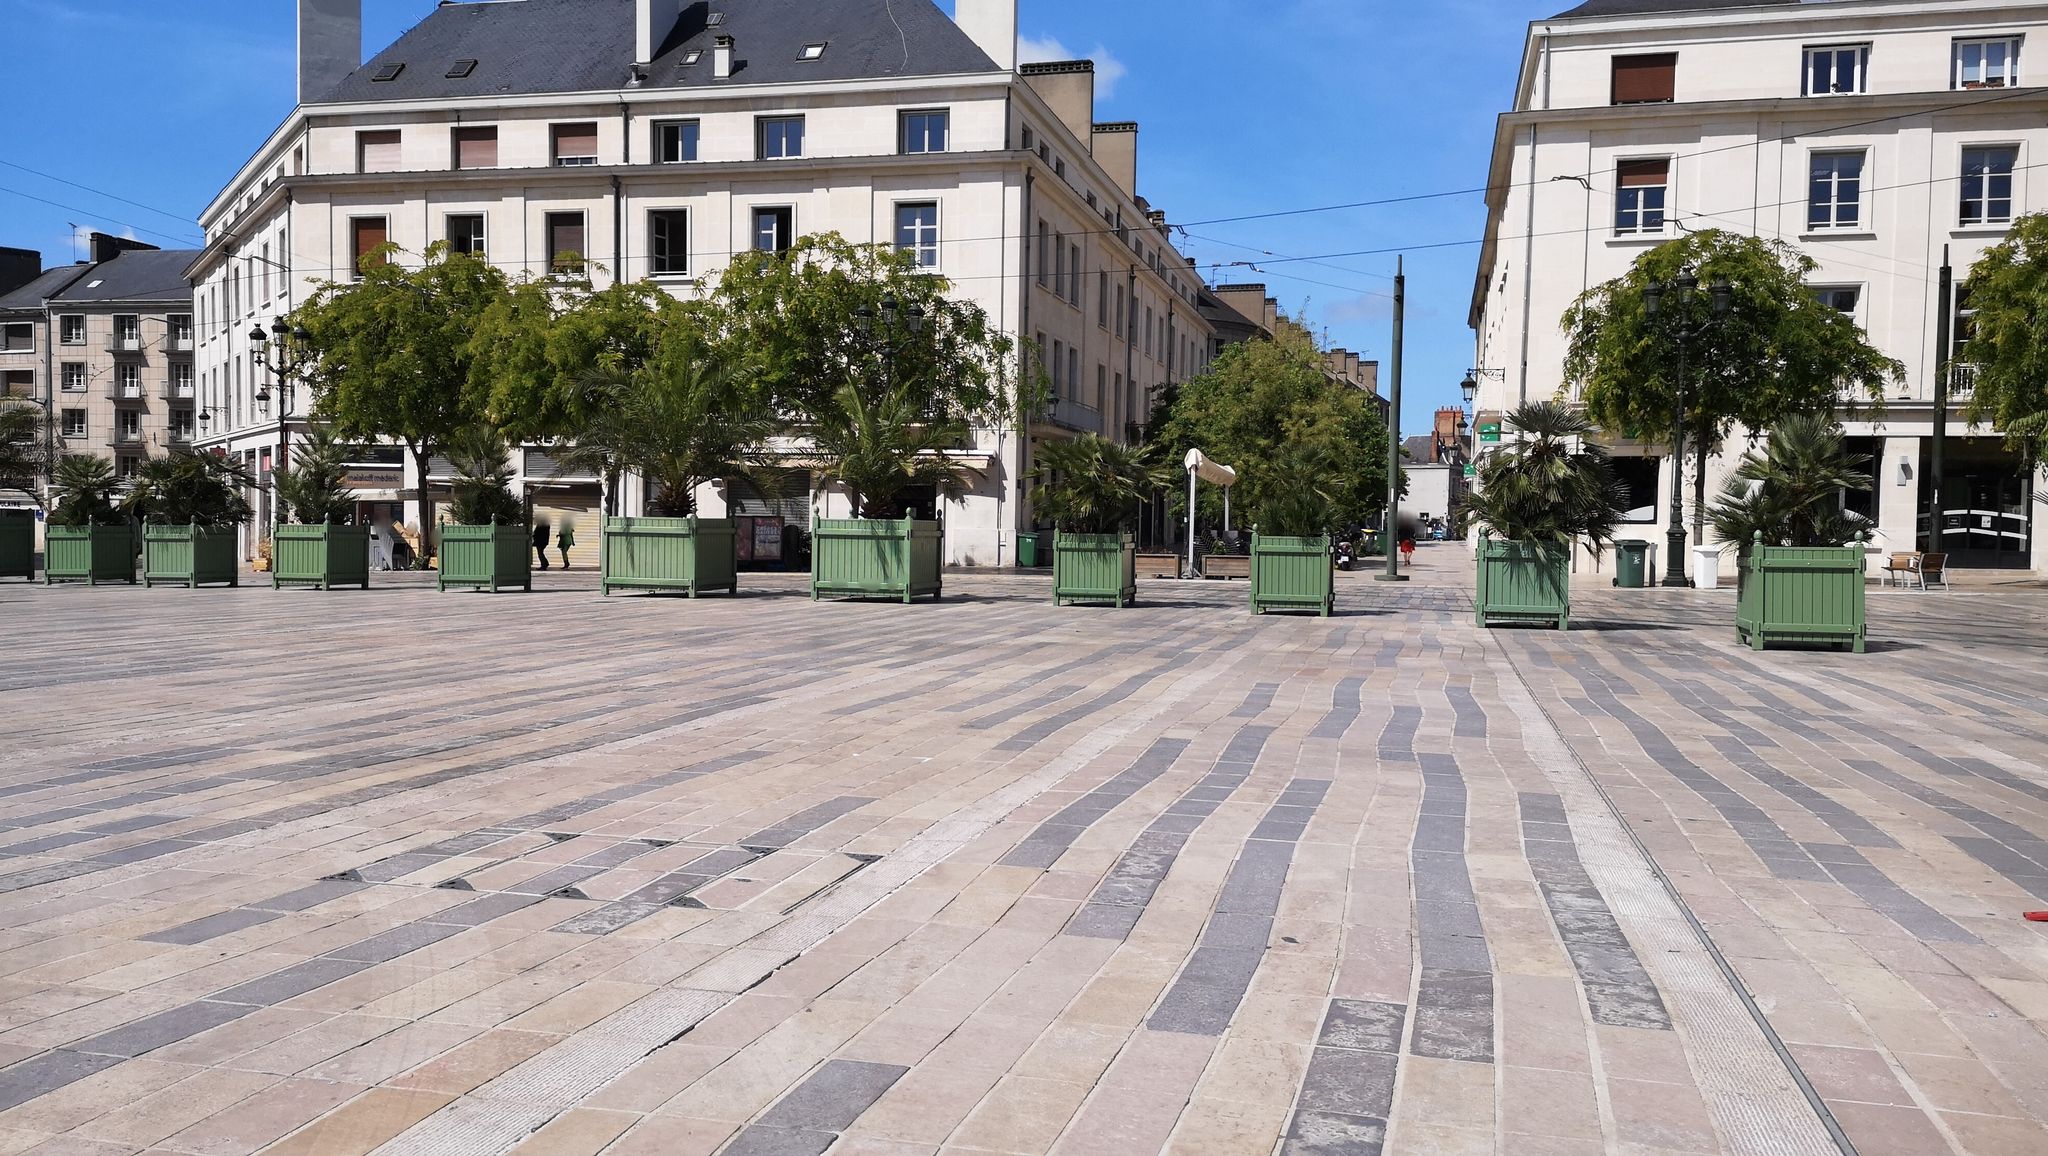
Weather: clear
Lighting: day
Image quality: good
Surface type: walking surface
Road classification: service
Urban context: urban centre
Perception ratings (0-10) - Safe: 5.29, Lively: 7.8, Beautiful: 8.36, Boring: 7.63, Depressing: 3.19, Wealthy: 9.61